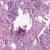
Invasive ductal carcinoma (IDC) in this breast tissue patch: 1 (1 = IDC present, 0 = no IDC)